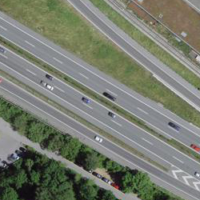
EUNIS habitat code: 57
Species observed at this site:
Bellis perennis
Veronica chamaedrys
Dactylis glomerata